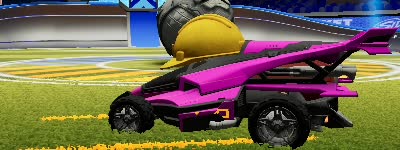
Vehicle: aftershock